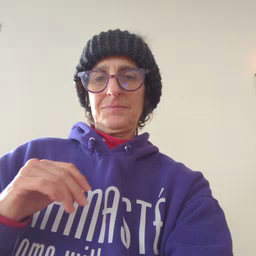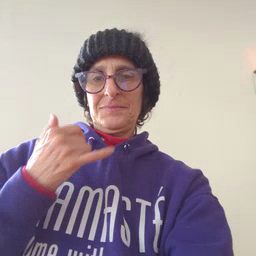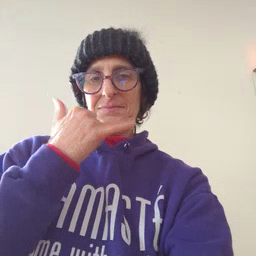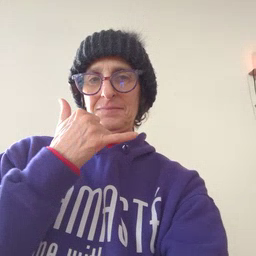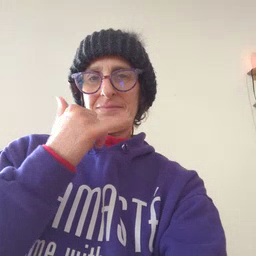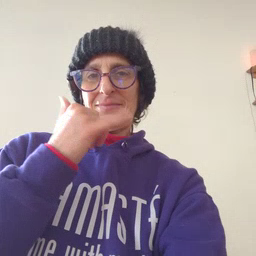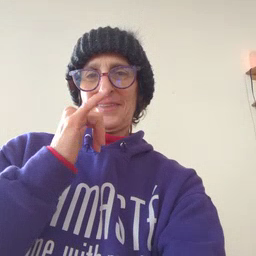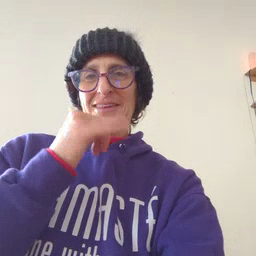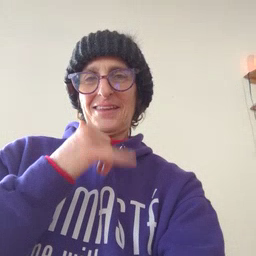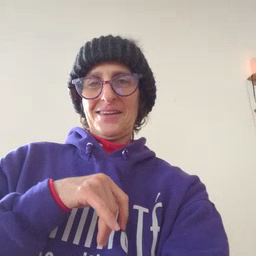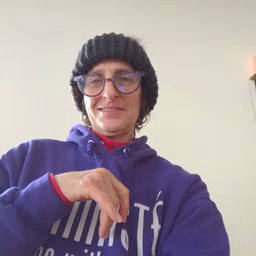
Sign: yellow